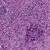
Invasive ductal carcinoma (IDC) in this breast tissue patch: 1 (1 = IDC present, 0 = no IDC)